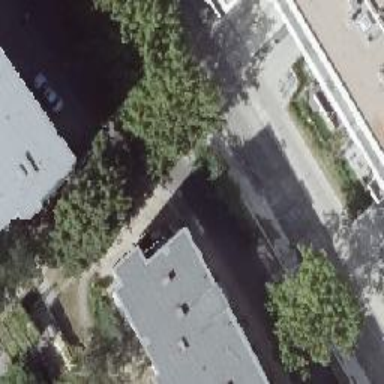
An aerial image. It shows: Service road with left sidewalk surfaced with setts.